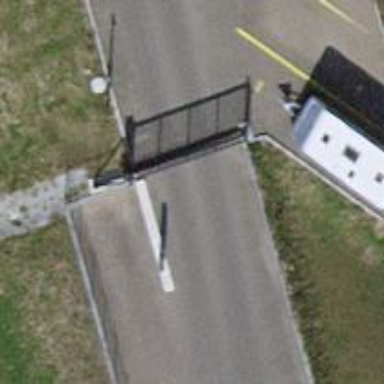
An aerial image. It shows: Sliding gate barrier.